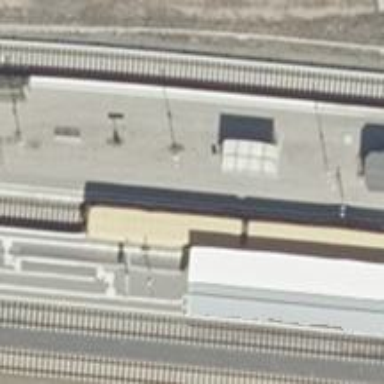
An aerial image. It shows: Shelter for public transport.